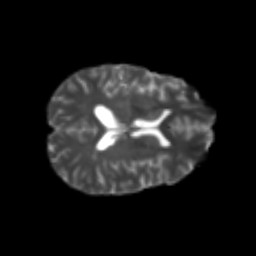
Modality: T2w
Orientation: axial
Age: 21
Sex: female
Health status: healthy
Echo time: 0.074 s